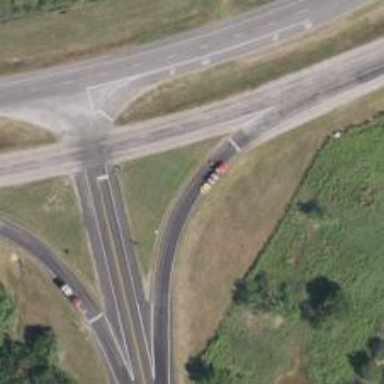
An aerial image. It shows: Primary link highway.